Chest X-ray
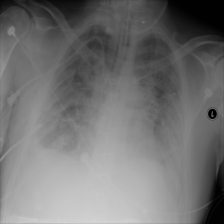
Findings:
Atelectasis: negative
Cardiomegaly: negative
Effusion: positive
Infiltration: negative
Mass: negative
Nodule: negative
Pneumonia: negative
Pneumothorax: negative
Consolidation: negative
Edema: negative
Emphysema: negative
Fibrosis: negative
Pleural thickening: negative
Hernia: negative